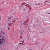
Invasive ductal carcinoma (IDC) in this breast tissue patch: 1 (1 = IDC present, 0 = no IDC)